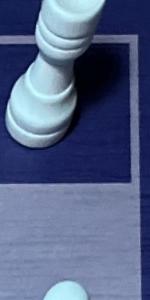
Label: Empty